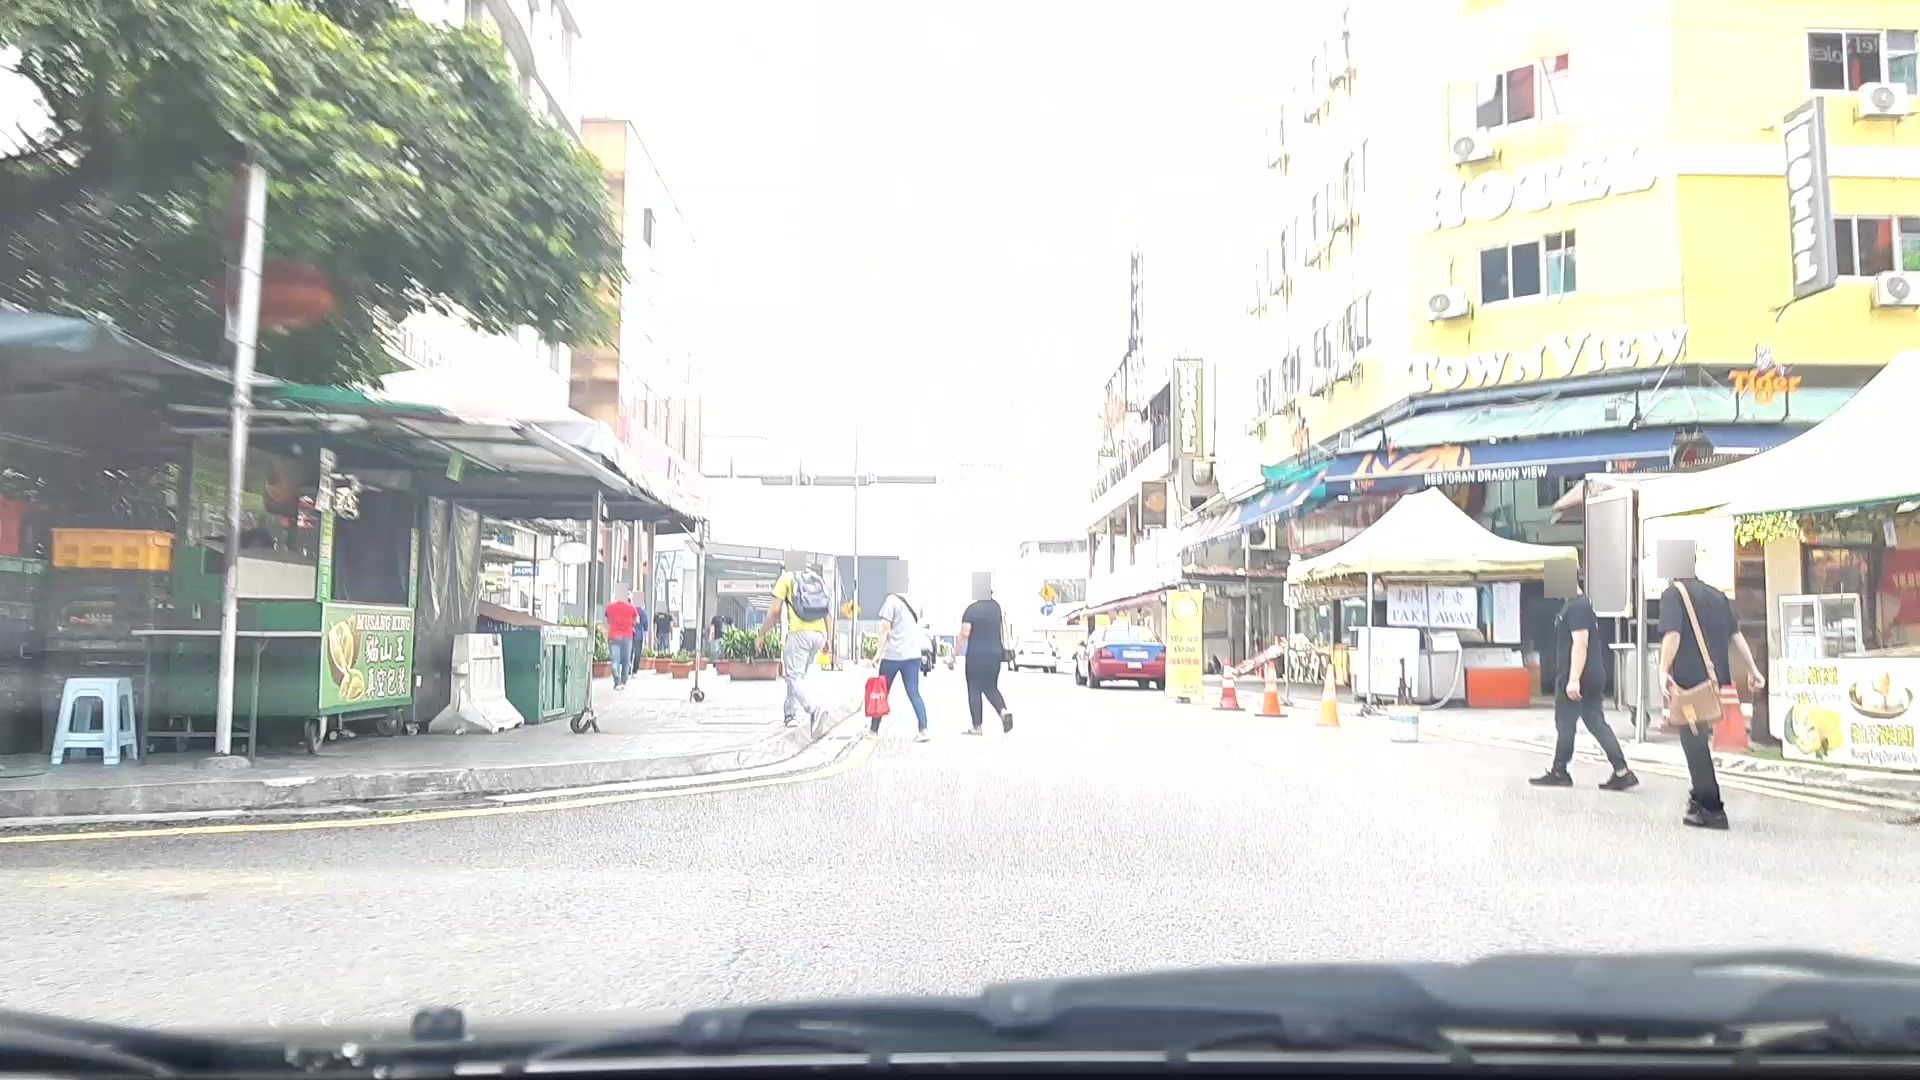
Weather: clear
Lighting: day
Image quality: slightly poor
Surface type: driving surface
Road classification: residential
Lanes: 2
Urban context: urban centre
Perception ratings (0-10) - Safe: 2.5, Lively: 3.89, Beautiful: 4.81, Boring: 1.51, Depressing: 7.28, Wealthy: 5.5